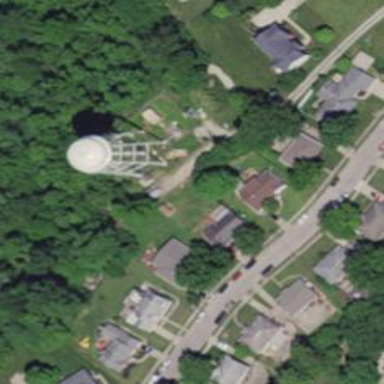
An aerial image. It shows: Water tower that is man-made.